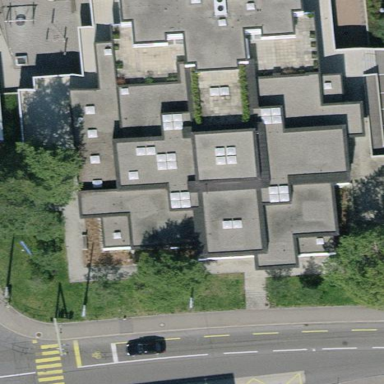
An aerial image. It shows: Place of worship with flat roof.